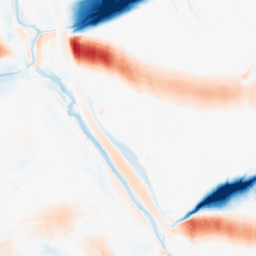
Category: morphological
Decomposition family: morphological_ellipse
Decomposition parameters: operation: average
width: 50
height: 10
Upsampling method: fft_zeropad
Upsampling parameters: scale: 4
Upsampling scale: 4